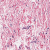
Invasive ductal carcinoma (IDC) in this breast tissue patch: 0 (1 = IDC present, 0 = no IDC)